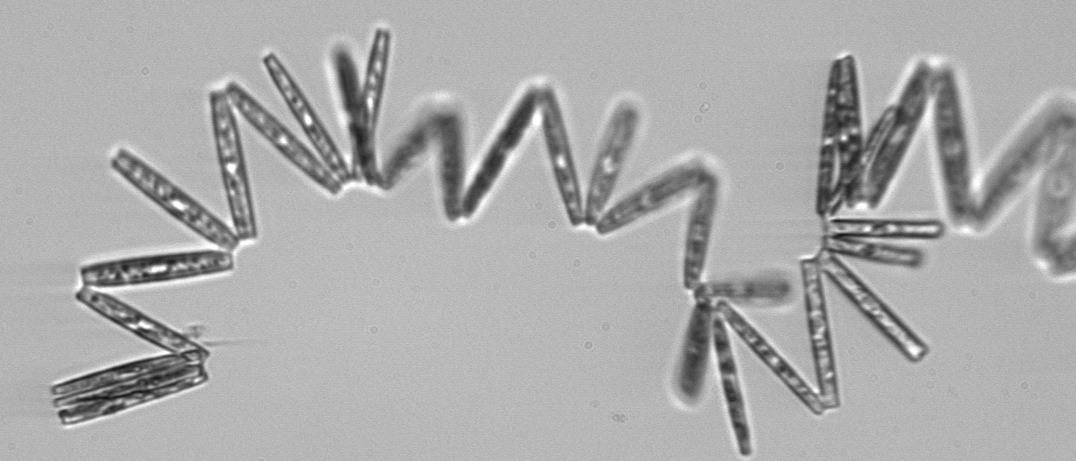
Label: Thalassionema